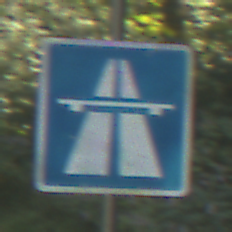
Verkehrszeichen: Autobahn
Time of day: MorningAfternoon
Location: Outdoor (Nature)
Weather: Clear
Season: NotSpecified
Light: Natural